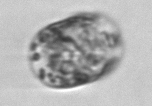
Label: Lauderia_annulata